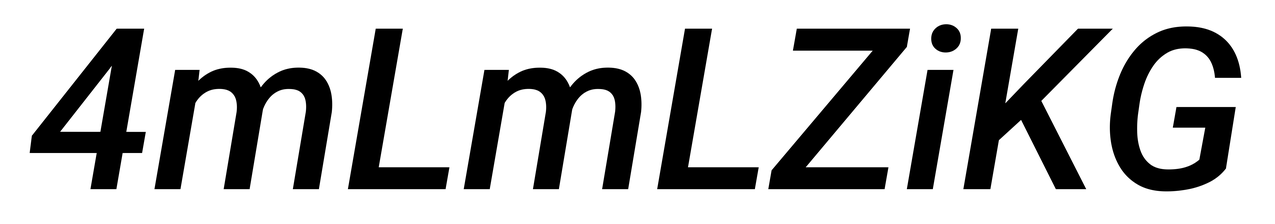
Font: Roboto-Italic_Medium_Italic